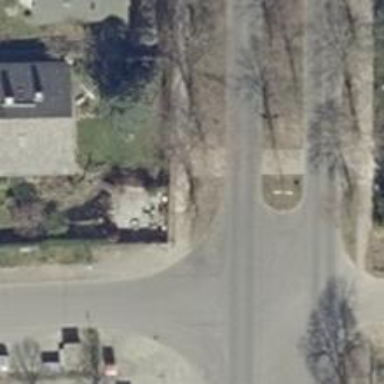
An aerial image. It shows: Unmarked footway crossing with pedestrian island.